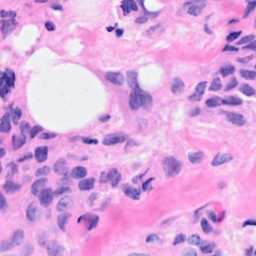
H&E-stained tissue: Breast